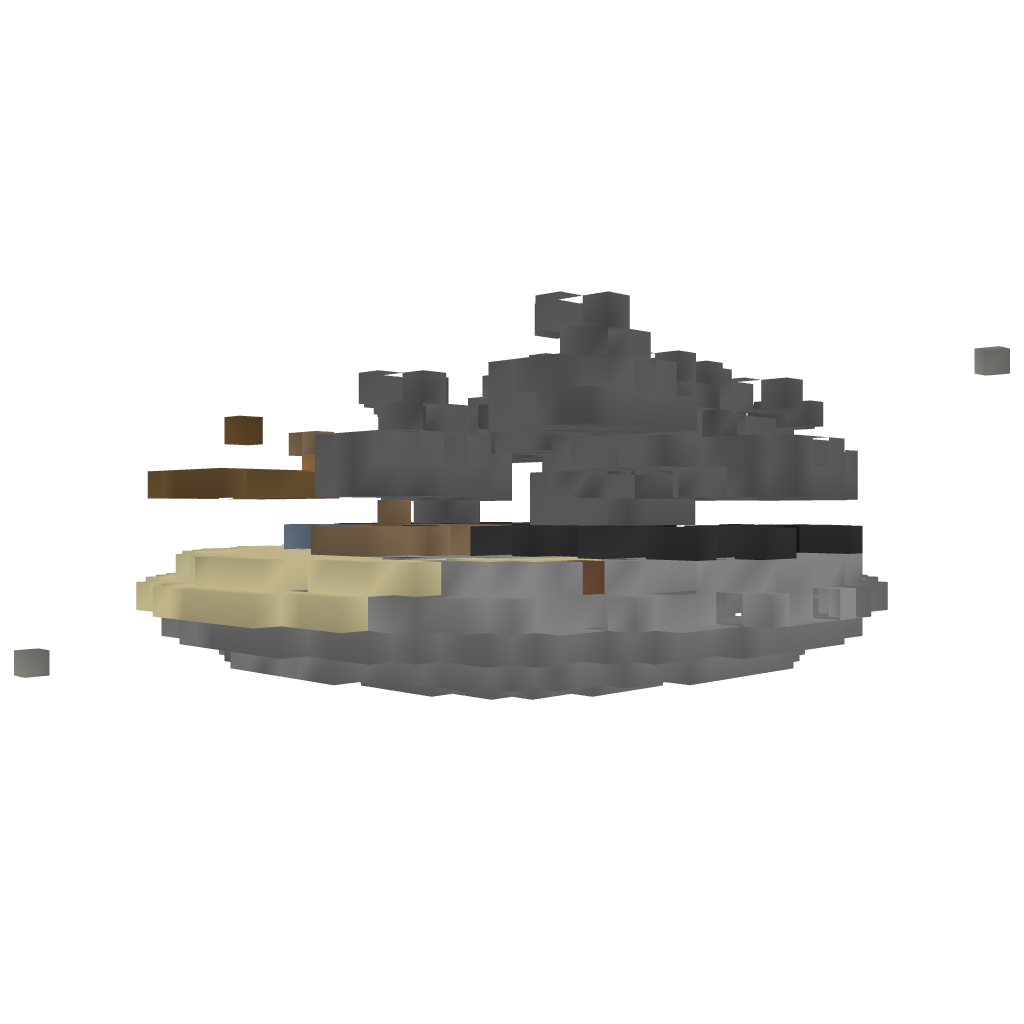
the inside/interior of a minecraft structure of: small floating island